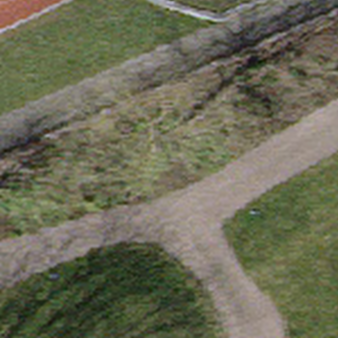
Label: other